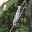
Label: 1